Aerial crown-view tile of a tropical tree (Barro Colorado Island, Panama), acquired 20250715:
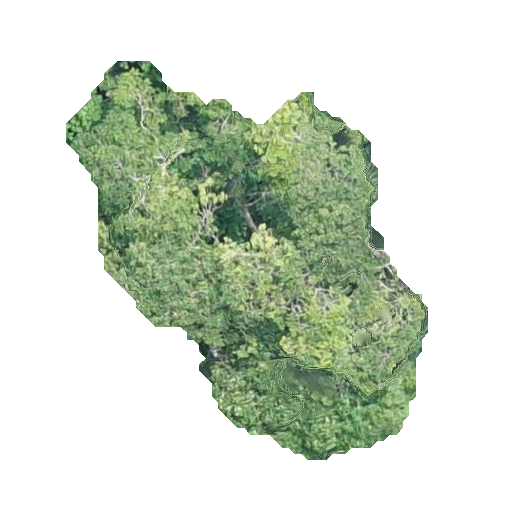
Species: Astronium graveolens
GBIF accepted scientific name: Astronium graveolens
Crown area: 131.108 m²